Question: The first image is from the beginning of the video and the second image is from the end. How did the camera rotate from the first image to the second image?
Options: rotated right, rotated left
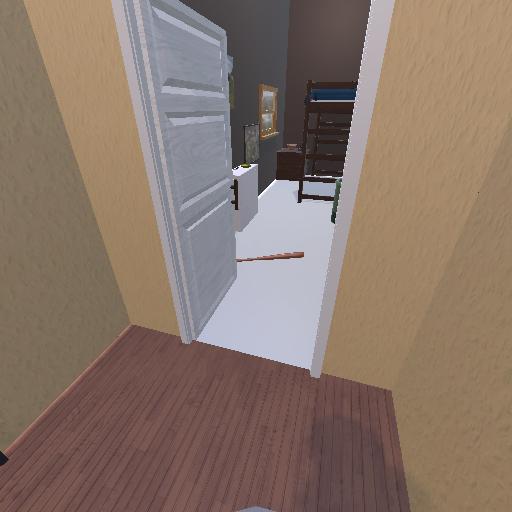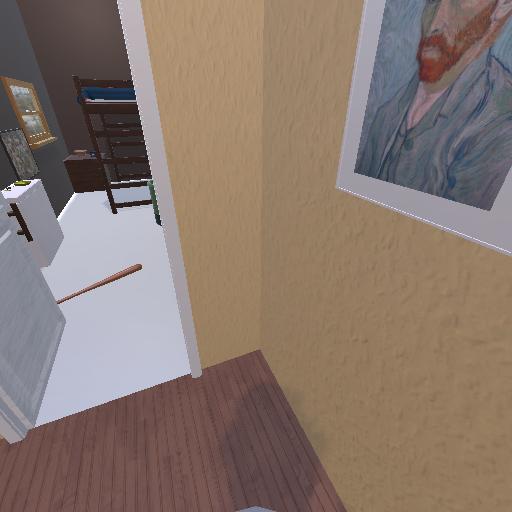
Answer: rotated right